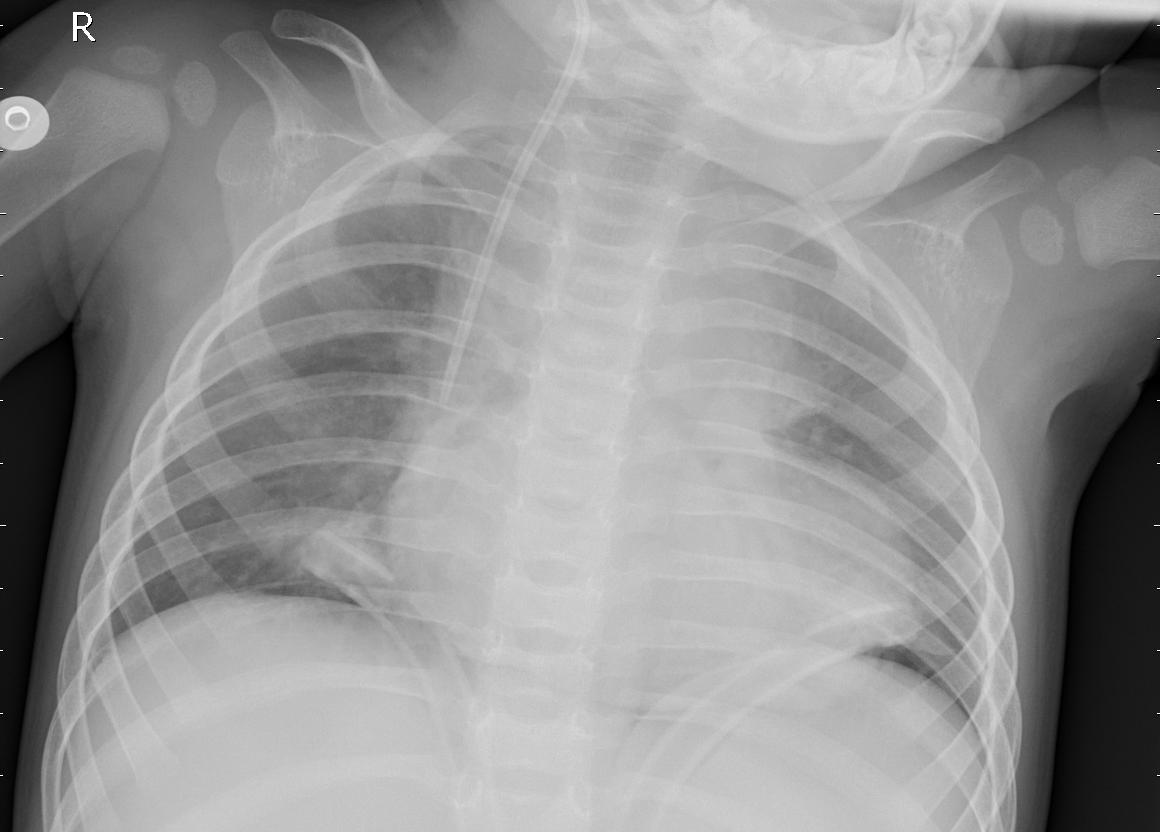
Diagnosis: PNEUMONIA